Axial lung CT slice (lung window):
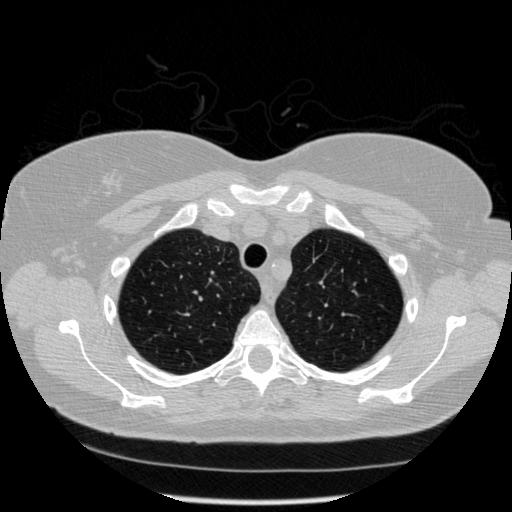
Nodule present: no